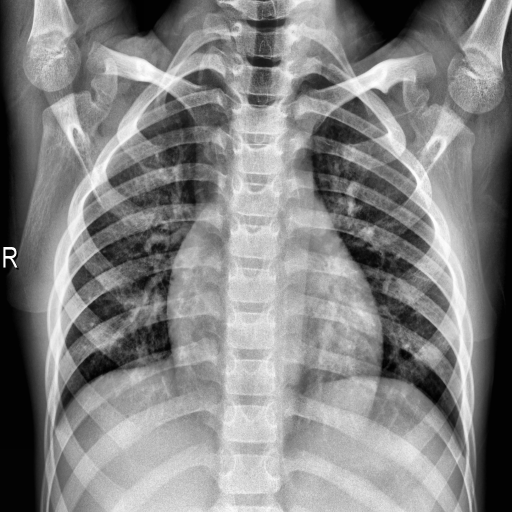
Finding: NORMAL